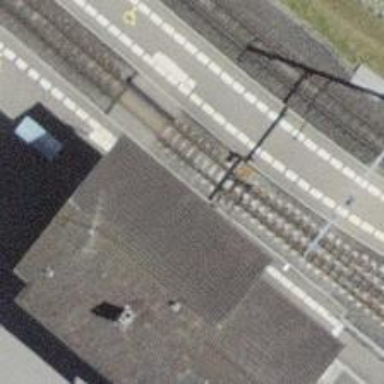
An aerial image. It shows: Railway switch.